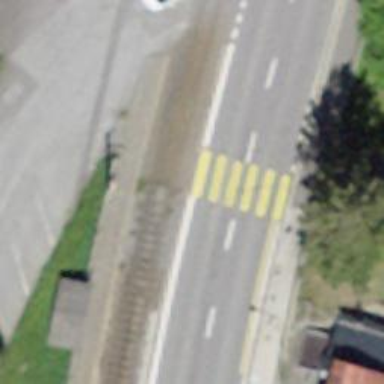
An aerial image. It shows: Uncontrolled zebra crossing.